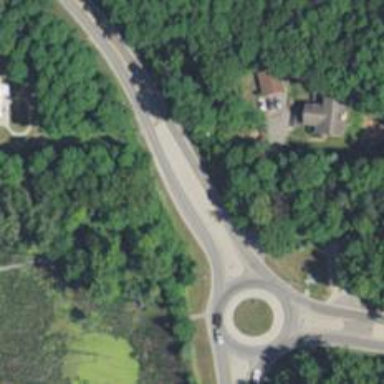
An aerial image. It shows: Tertiary road.